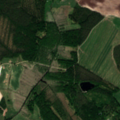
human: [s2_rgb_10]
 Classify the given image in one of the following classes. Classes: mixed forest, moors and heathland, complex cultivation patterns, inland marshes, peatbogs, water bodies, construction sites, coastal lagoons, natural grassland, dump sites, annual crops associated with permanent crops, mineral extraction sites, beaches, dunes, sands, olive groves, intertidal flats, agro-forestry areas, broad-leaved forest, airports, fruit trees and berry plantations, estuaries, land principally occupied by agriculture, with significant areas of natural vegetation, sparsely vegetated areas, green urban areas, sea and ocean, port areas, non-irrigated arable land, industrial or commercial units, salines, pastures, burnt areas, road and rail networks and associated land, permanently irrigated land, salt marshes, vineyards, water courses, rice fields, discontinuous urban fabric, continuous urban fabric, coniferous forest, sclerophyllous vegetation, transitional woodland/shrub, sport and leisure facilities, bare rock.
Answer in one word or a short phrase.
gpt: non-irrigated arable land, land principally occupied by agriculture, with significant areas of natural vegetation, mixed forest